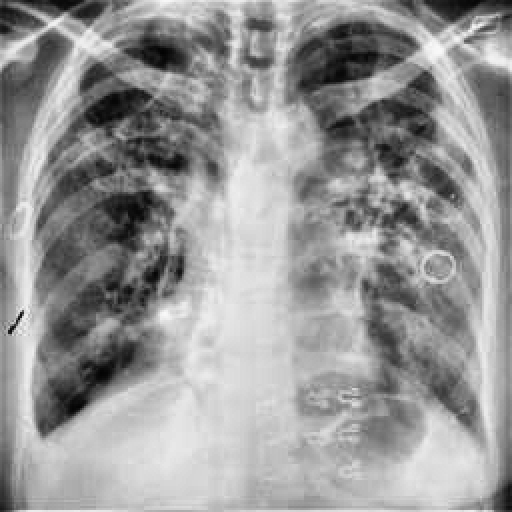
Finding: TUBERCULOSIS